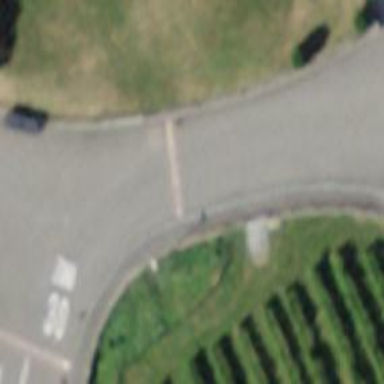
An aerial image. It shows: Unclassified road with asphalt surface.